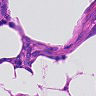
Metastatic tissue present: no